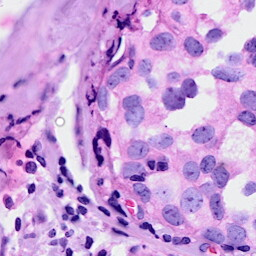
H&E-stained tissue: Breast